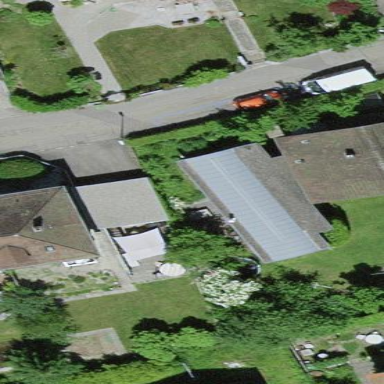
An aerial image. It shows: Residential building with dome-shaped roof.